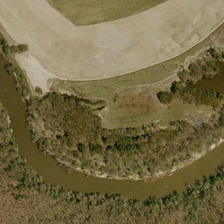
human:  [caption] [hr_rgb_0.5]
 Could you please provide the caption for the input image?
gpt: the river is on the side of the road .

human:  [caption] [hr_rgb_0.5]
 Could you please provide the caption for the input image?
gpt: many green trees are in two sides of a river near a road .

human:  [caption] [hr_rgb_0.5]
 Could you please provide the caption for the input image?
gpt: many green trees are in two sides of a river near a road .

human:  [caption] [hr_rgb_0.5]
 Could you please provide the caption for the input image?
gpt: lots of buildings beside the piece of river .

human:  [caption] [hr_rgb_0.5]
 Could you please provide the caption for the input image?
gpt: the river is on the side of the road .